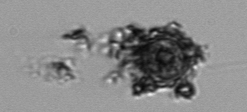
Label: Thalassiosira_TAG_external_detritus